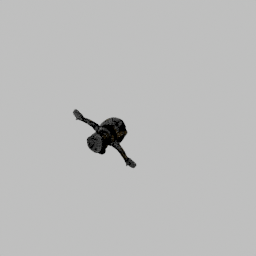
Label: animals